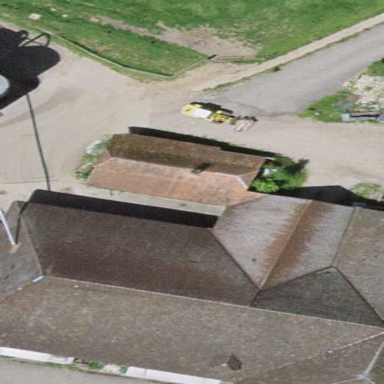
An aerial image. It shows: Farm building.